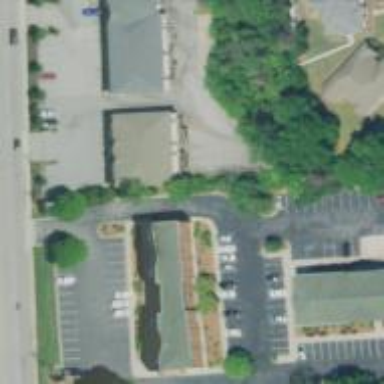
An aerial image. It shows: Healthcare clinic.